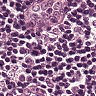
Metastatic tissue present: no